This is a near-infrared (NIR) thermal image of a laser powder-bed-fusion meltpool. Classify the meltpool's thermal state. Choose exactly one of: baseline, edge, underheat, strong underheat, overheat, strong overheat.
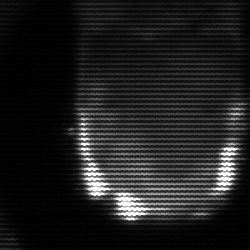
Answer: baseline